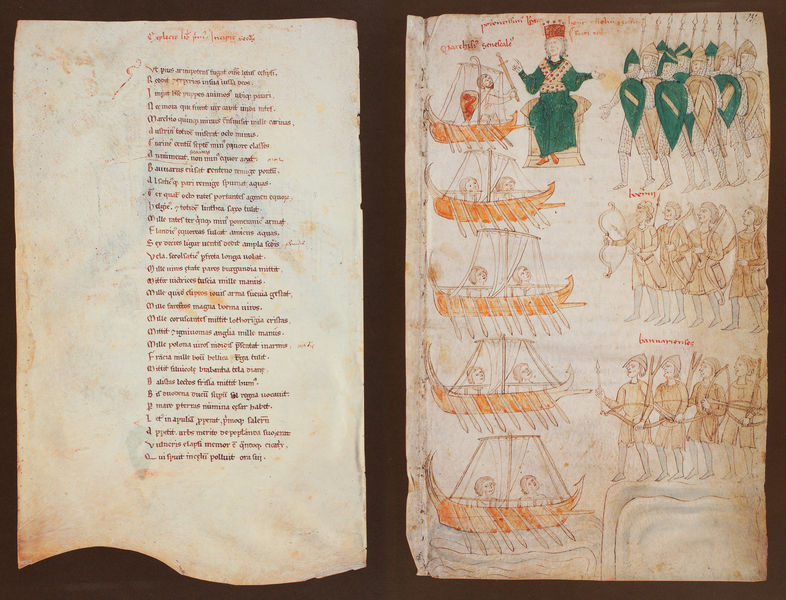
Titel: Liber ad honorem Augusti sive de rebus Siculis/ Buch zu Ehren des Kaisers Augustus oder über die Angelegenheiten Siziliens
Künstler: Pietro da Eboli
Institution: Bern, Burgbibliothek
Schlagwörter: weiß, grün, schrift, bogen, soldaten, latein, buchmalerei